Field crop: maize
Growth stage: 2
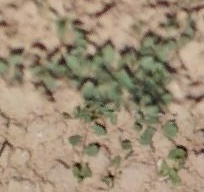
Species: convolvulus